Aerial crown-view tile of a tropical tree (Barro Colorado Island, Panama), acquired 20250512:
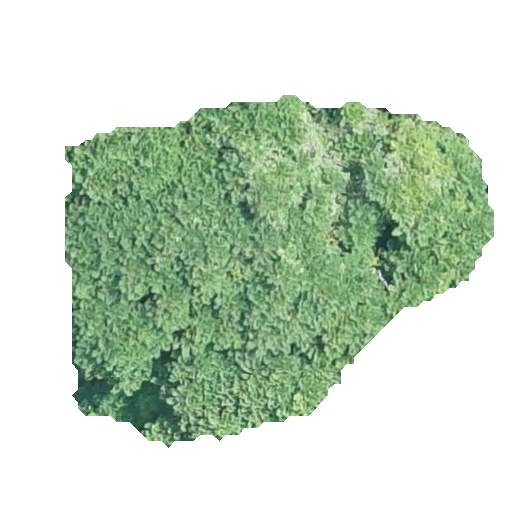
Species: Jacaranda copaia
GBIF accepted scientific name: Jacaranda copaia
Crown area: 159.926 m²